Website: home-depot
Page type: customer-info-address
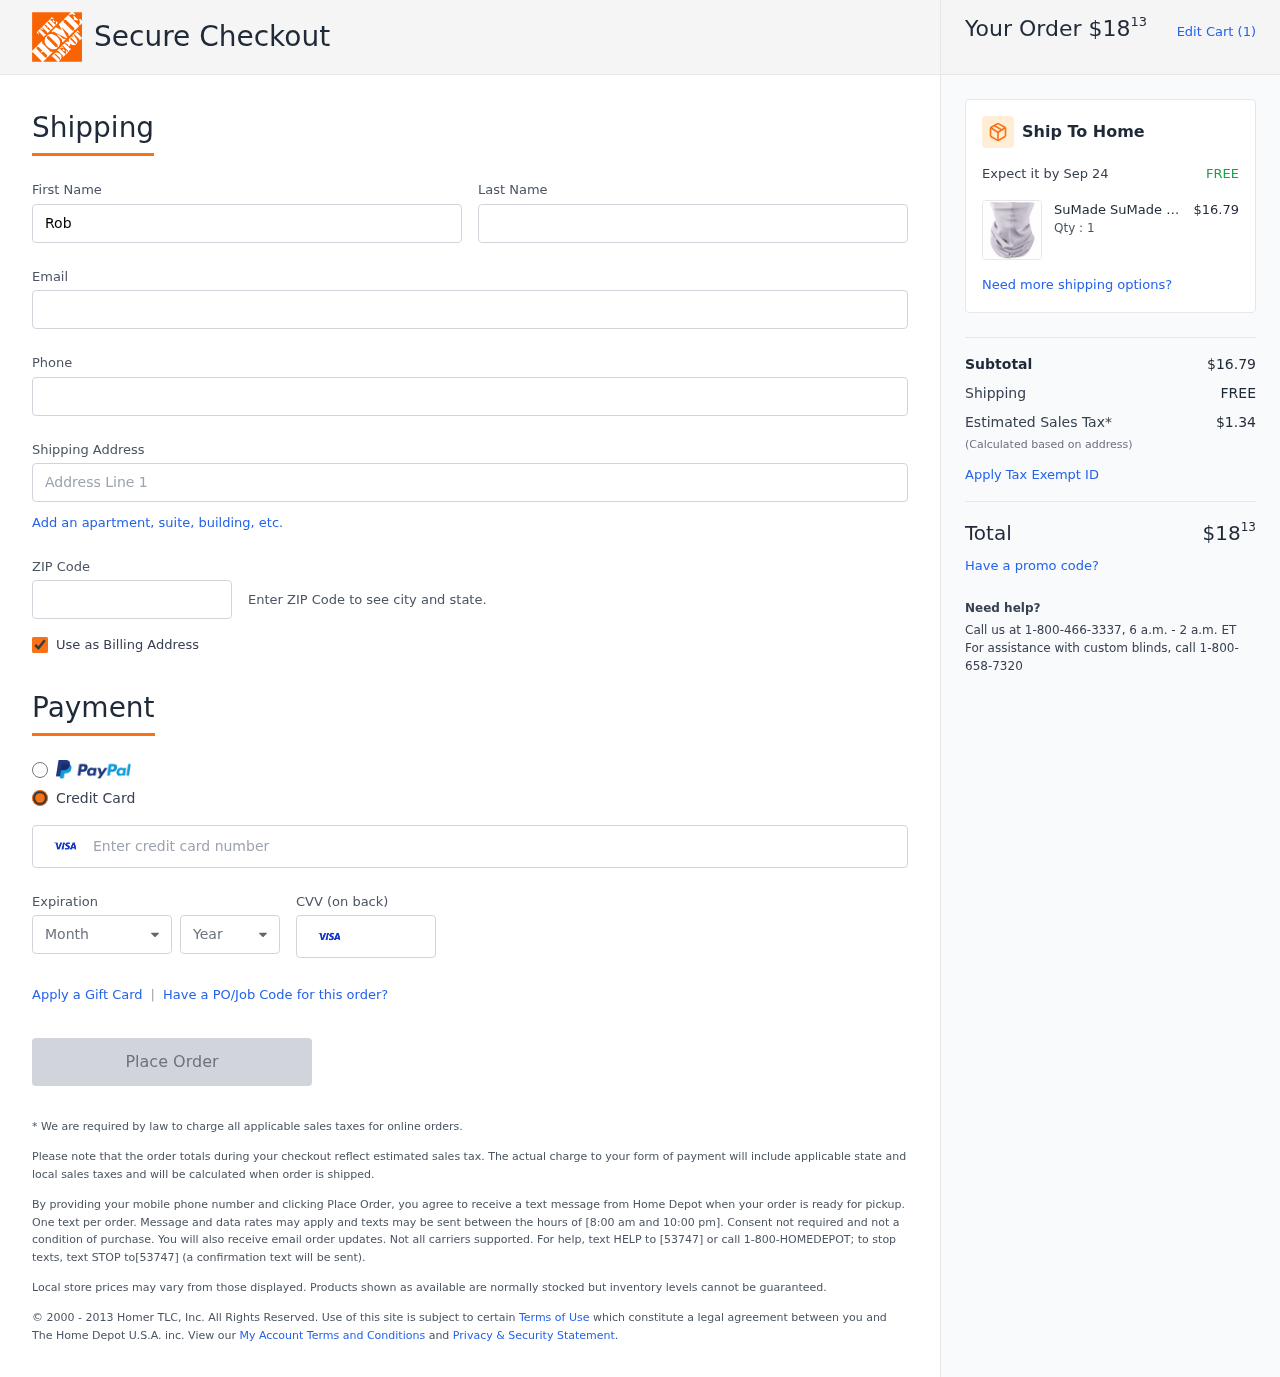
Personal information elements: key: PII_CARD_CVV
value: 591
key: PII_CARD_EXPIRY_MONTH
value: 12
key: PII_CARD_EXPIRY_YEAR
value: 29
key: PII_CARD_NUMBER
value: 4592 9052 3176 1186
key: PII_EMAIL
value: robertbennett@yahoo.com
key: PII_FIRSTNAME
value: Robert
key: PII_LASTNAME
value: Bennett
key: PII_PHONE
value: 8542677378
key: PII_POSTCODE
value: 44731
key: PII_STREET
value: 32234 Austin Rapids
Product elements: key: PRODUCT1_BRAND
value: SuMade
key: PRODUCT1_NAME
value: SuMade Unisex Headwear Face Cover Headband Magic Scarf Neck Gaiter Bandanas
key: PRODUCT1_NAME
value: SuMade Unisex Headwe...
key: PRODUCT1_PRICE
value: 16.79
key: PRODUCT1_QUANTITY
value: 1
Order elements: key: ORDER_TOTAL
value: $1813
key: ORDER_NUM_ITEMS
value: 1
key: ORDER_DELIVERY_DATE
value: Sep 24
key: ORDER_SUBTOTAL
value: $16.79
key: ORDER_SHIPPING_COST
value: FREE
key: ORDER_TAX
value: $1.34